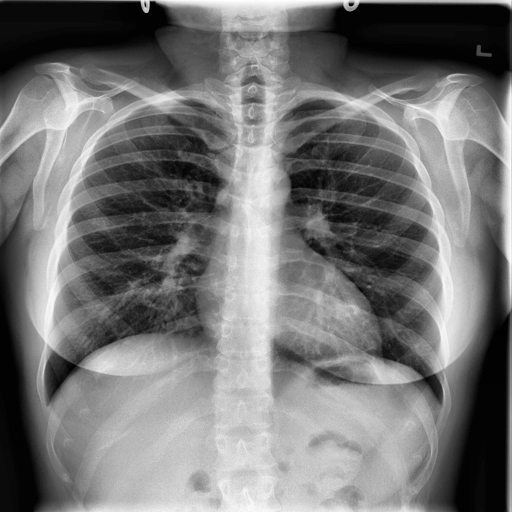
Finding: NORMAL